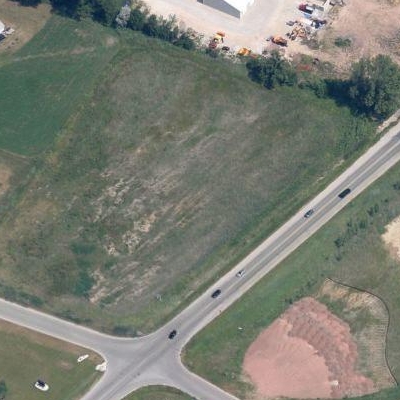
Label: aGrass